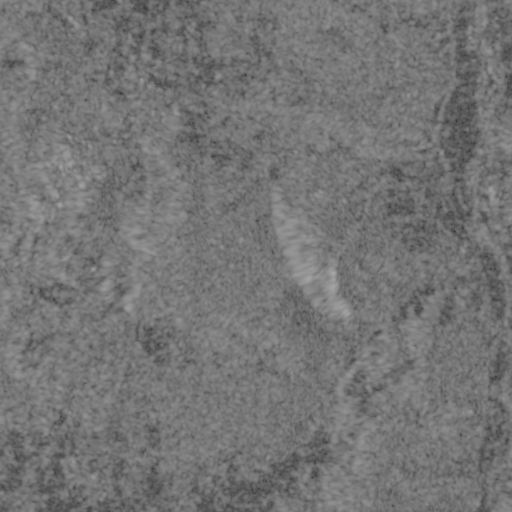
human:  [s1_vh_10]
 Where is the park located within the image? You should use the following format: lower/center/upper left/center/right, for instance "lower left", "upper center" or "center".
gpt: The park is located in the center left of the image.
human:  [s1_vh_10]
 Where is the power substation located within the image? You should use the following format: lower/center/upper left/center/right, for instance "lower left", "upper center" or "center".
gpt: The power substation is located in the upper center of the image.
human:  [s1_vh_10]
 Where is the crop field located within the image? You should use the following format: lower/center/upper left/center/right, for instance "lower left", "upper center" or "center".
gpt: There is no crop field in the image.

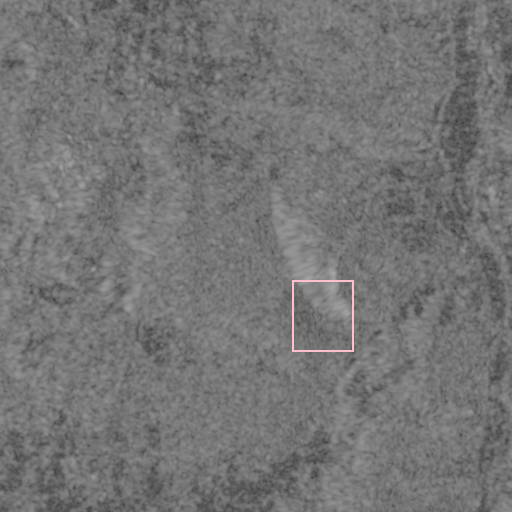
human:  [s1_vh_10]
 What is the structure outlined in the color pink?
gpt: The structure outlined in pink is a quarry.
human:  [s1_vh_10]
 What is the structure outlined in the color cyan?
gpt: There is no cyan outline.